Question: On Android API 22 when I try to call getBoolean on android.support.v4.app.Fragment's arguments it results in a compile time error. However if I get Arguments in a variable first, it works as it's supposed to.
Any idea what am I missing?

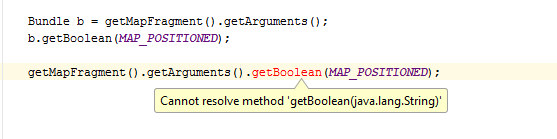
Answer: Those methods were <URL>' on a 'Bundle' just as you did before.